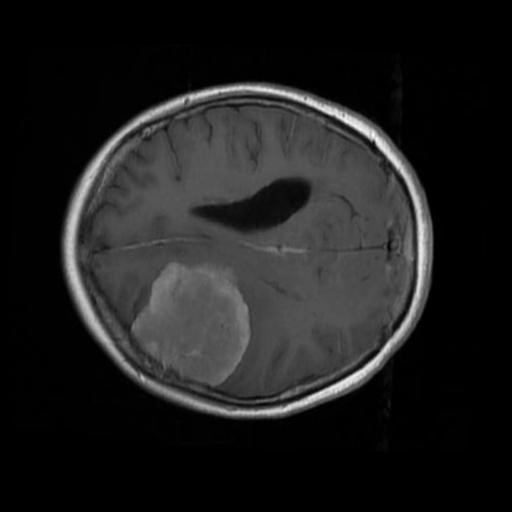
Label: brain_menin